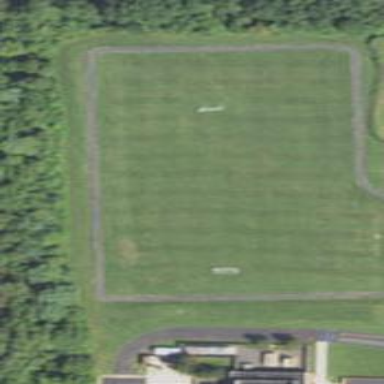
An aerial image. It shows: Soccer pitch for leisureland activities.